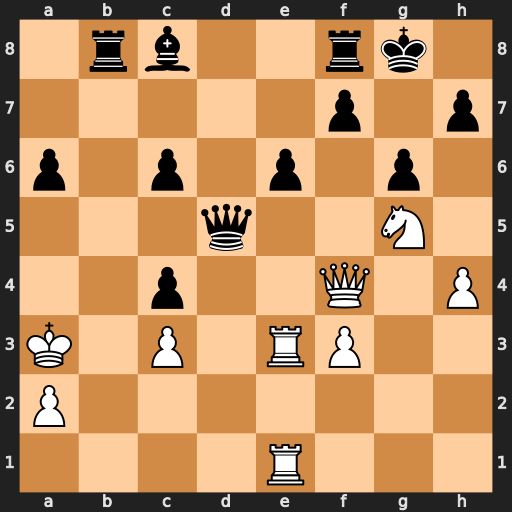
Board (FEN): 1rb2rk1/5p1p/p1p1p1p1/3q2N1/2p2Q1P/K1P1RP2/P7/4R3
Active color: w
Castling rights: -
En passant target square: -
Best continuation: Qxb8 Qa5+ Kb2 Qb5+ Qxb5